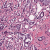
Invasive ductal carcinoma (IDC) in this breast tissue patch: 1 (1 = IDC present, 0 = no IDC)